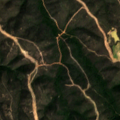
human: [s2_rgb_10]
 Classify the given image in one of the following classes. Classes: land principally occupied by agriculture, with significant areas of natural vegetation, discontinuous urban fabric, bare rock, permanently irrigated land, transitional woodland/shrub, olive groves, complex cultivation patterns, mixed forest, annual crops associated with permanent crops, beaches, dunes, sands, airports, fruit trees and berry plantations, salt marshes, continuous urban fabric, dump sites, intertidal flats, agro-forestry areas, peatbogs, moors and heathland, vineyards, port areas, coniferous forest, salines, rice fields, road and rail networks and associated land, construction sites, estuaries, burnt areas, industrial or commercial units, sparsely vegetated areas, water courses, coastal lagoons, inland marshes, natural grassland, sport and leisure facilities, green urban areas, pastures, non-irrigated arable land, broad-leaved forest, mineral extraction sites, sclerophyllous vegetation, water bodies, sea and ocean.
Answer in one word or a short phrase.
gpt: land principally occupied by agriculture, with significant areas of natural vegetation, broad-leaved forest, sclerophyllous vegetation